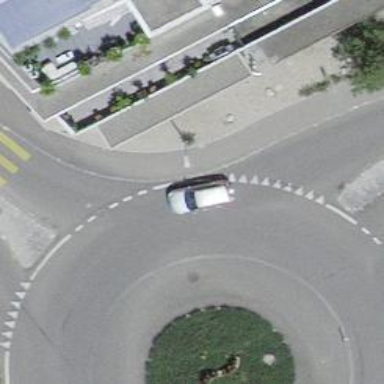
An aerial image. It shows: Residential road with asphalt surface leading up to roundabout.